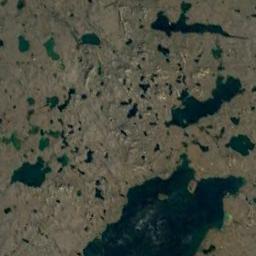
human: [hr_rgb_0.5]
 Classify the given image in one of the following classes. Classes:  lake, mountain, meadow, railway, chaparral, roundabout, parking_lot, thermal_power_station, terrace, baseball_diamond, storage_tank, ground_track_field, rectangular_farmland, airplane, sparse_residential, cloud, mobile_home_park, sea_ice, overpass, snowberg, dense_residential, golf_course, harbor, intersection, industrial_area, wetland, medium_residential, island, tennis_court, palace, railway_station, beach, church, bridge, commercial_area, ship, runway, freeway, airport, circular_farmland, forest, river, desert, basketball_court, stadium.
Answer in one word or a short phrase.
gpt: wetland